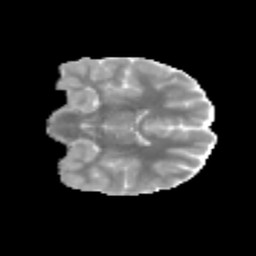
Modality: MD
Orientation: coronal
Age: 10
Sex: male
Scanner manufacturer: siemens
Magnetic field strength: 3 T
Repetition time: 3.8 s
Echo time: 0.07 s